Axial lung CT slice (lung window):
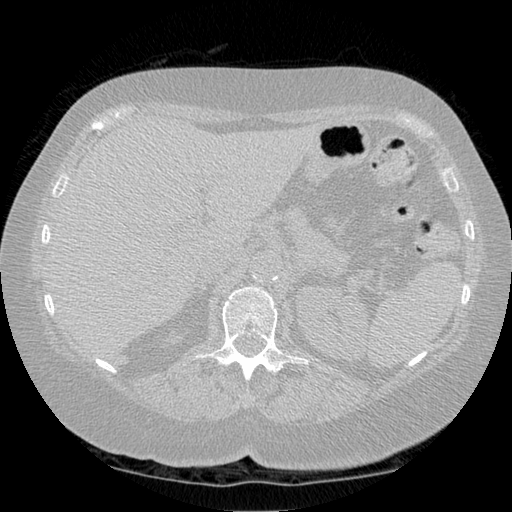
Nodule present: no